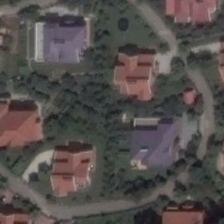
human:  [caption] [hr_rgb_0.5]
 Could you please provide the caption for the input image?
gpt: some red buildings and many green trees are in a medium residential area .

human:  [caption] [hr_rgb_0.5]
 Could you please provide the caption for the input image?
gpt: many residential houses are on the lawn, like straight line,like ring .

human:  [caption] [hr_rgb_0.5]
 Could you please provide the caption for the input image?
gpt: some red buildings and many green trees are in a medium residential area .

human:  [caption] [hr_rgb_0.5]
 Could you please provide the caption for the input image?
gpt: a long road passes through the residential area medium .

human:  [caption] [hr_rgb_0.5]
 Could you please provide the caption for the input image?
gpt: many residential houses are on the lawn, like straight line,like ring .